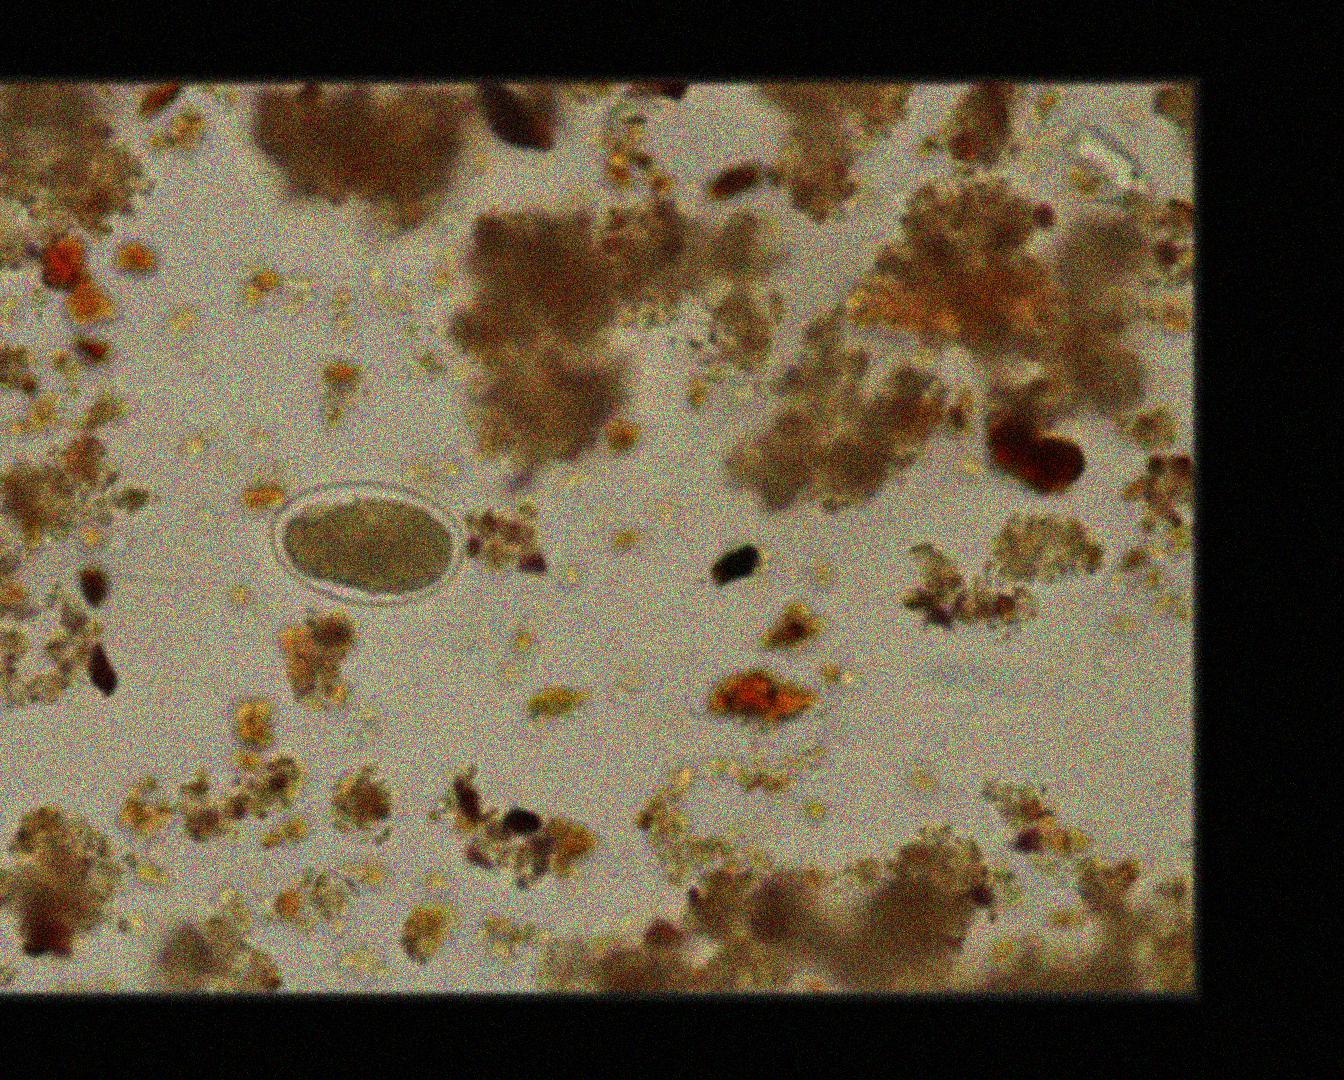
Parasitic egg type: Hookworm egg